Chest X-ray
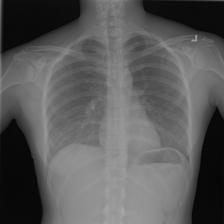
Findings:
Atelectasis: negative
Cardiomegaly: negative
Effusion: negative
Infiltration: negative
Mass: negative
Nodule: negative
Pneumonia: negative
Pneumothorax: negative
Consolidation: negative
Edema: negative
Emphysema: negative
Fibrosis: negative
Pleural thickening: negative
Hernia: negative